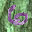
Label: 6